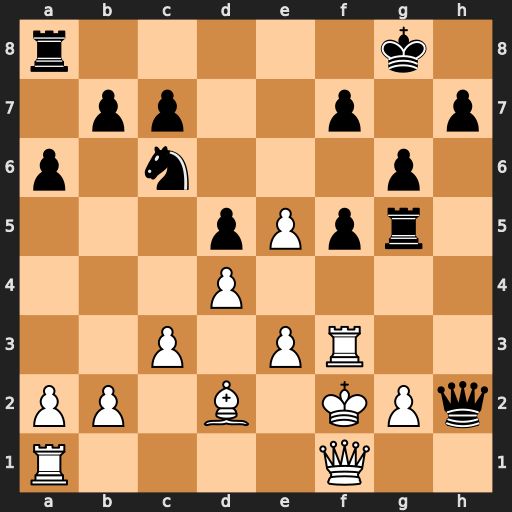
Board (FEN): r5k1/1pp2p1p/p1n3p1/3pPpr1/3P4/2P1PR2/PP1B1KPq/R4Q2
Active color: w
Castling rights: -
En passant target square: -
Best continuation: Rh3 Rxg2+ Qxg2 Qxg2+ Kxg2